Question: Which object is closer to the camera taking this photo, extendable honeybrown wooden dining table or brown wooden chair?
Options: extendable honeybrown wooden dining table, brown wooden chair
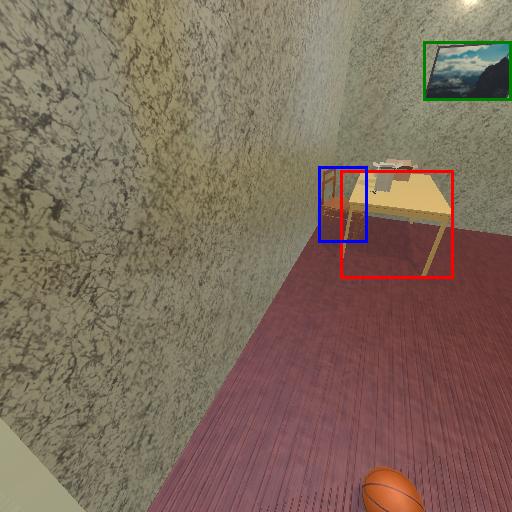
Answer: extendable honeybrown wooden dining table